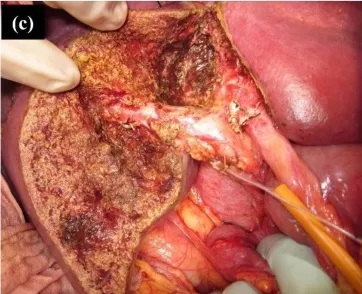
(c) Surgical field after anatomical liver S4 and S5 sub-segmentectomy.
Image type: medical_photograph (other_medical_photograph)